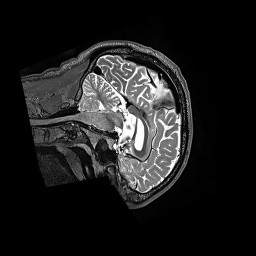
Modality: T2w
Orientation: sagittal
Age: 62
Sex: male
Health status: ill
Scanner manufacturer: siemens
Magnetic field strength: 3 T
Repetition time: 3.2 s
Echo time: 0.564 s